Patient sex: M
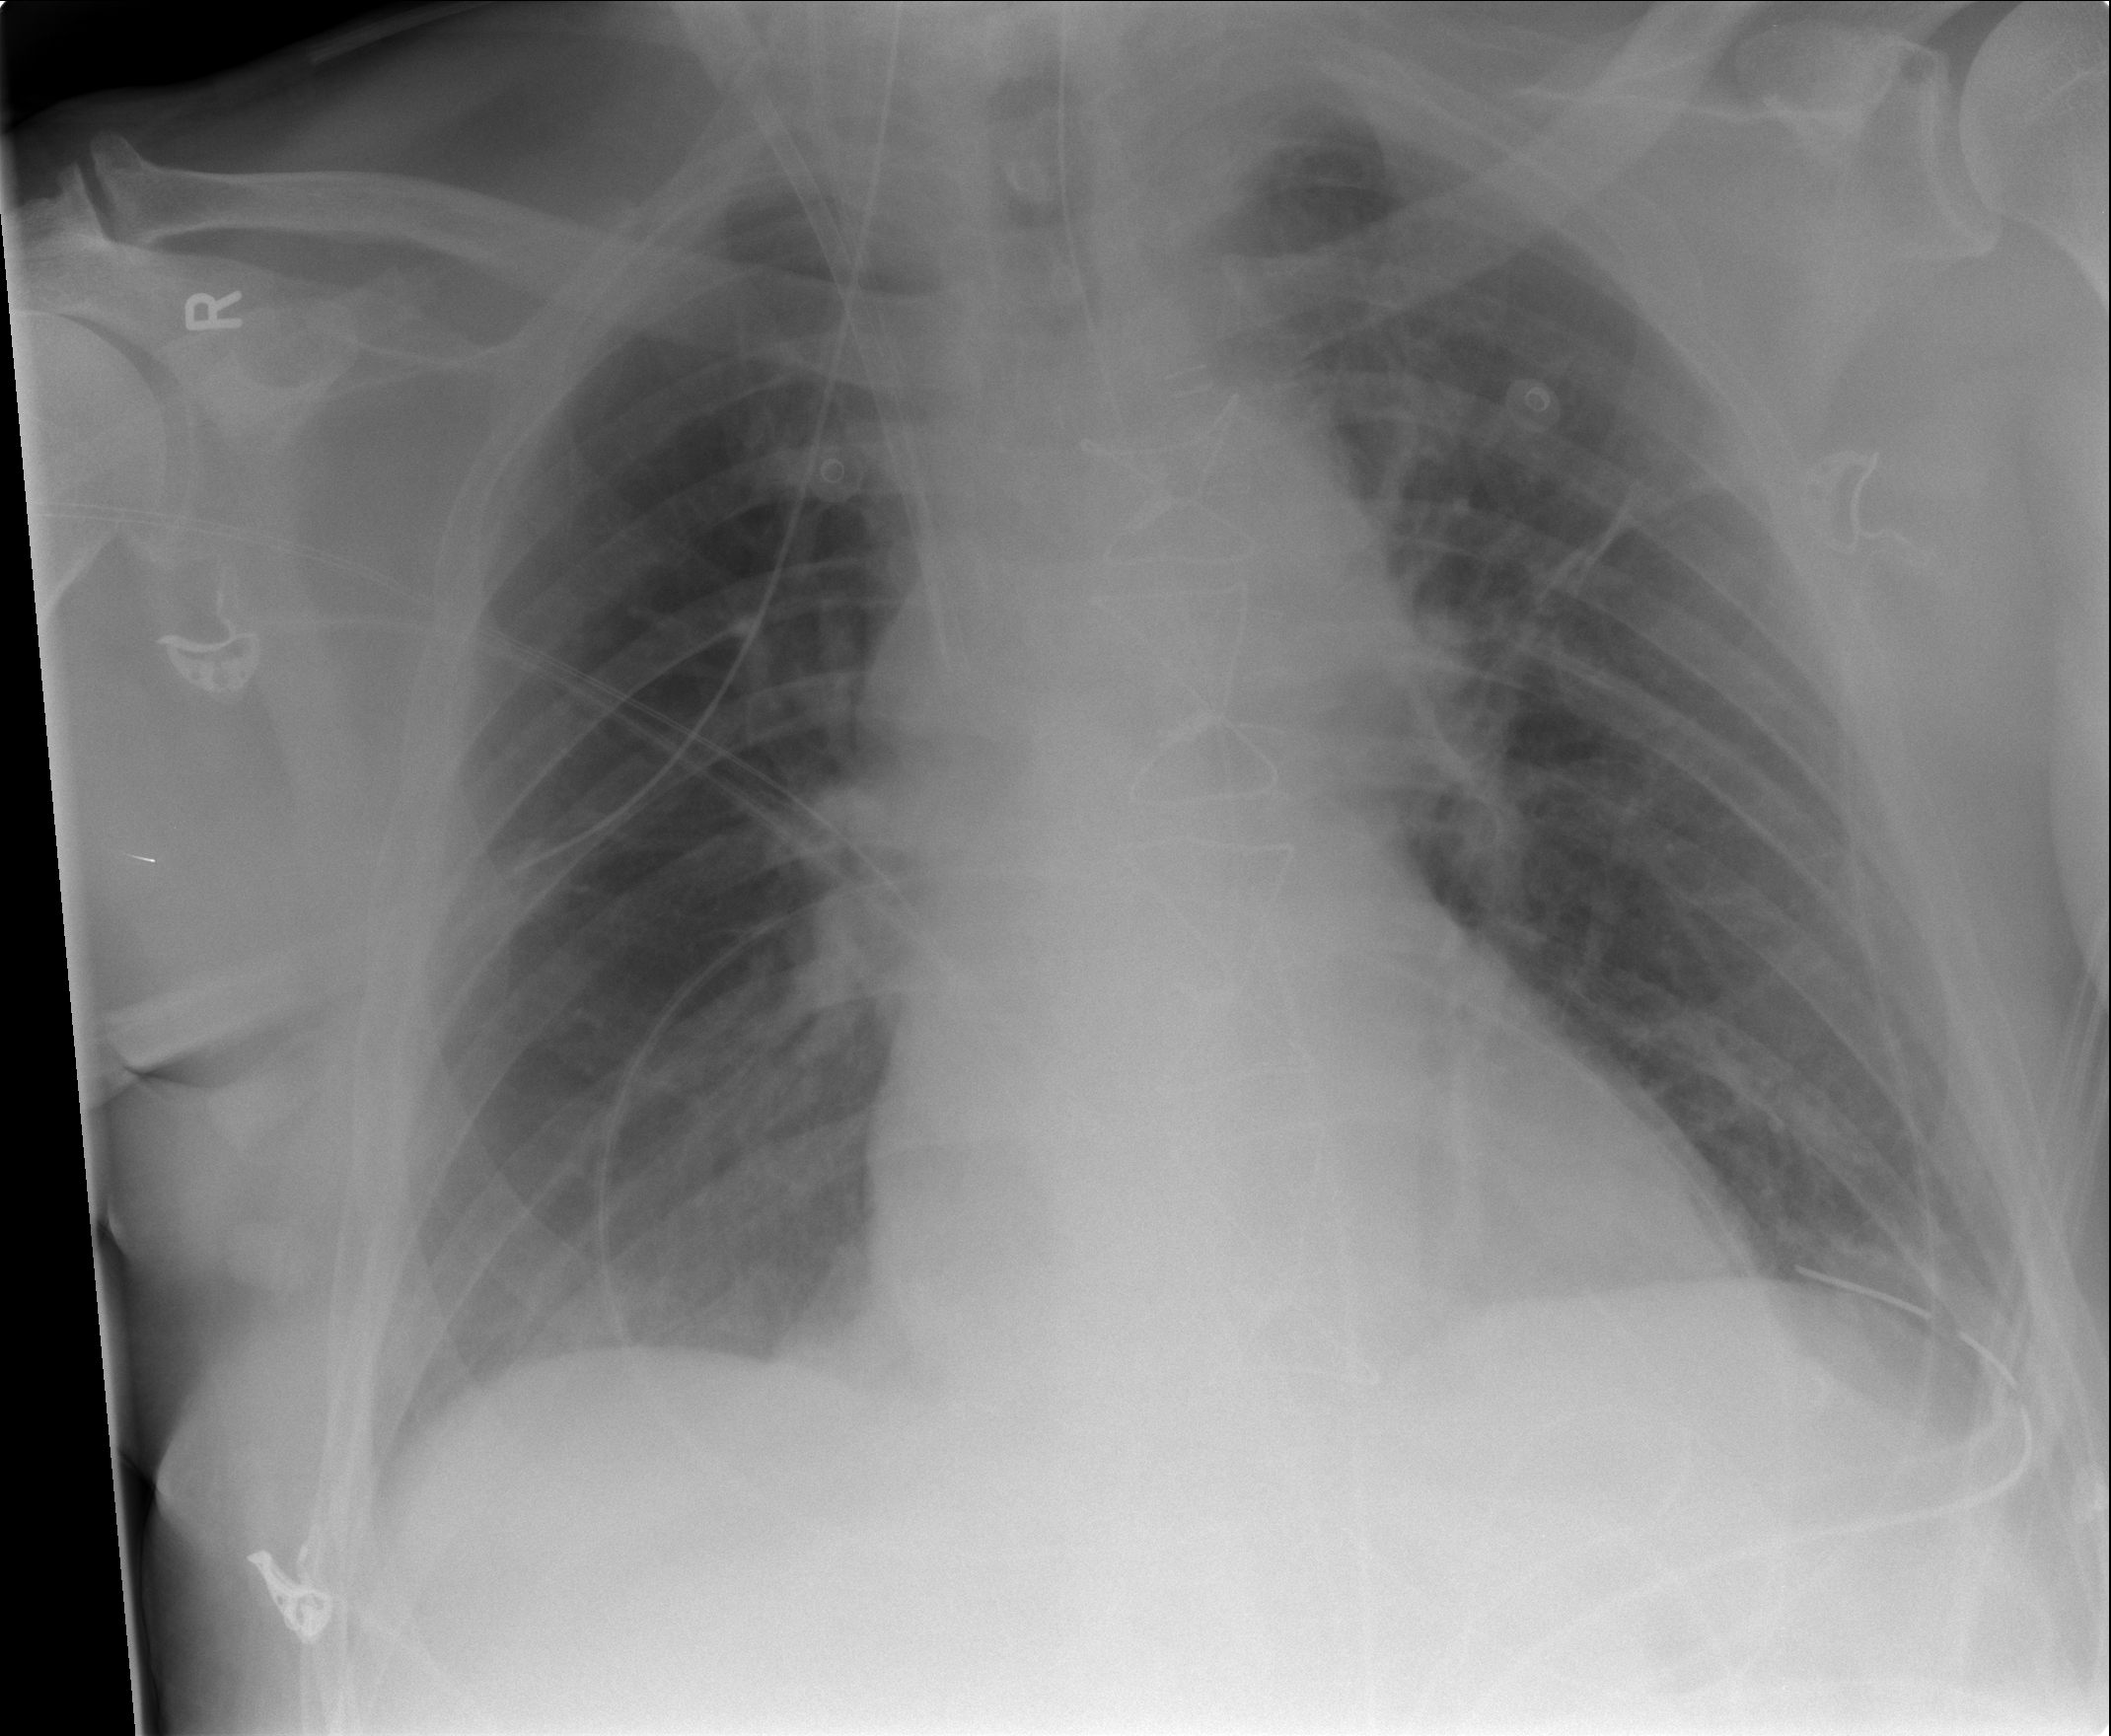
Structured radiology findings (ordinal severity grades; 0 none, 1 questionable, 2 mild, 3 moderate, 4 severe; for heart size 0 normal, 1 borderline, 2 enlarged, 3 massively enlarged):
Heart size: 0
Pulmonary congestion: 0
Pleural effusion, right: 0
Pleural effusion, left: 0
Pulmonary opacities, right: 0
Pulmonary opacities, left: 0
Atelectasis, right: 0
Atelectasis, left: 2